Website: crate-barrel
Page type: customer-info-address
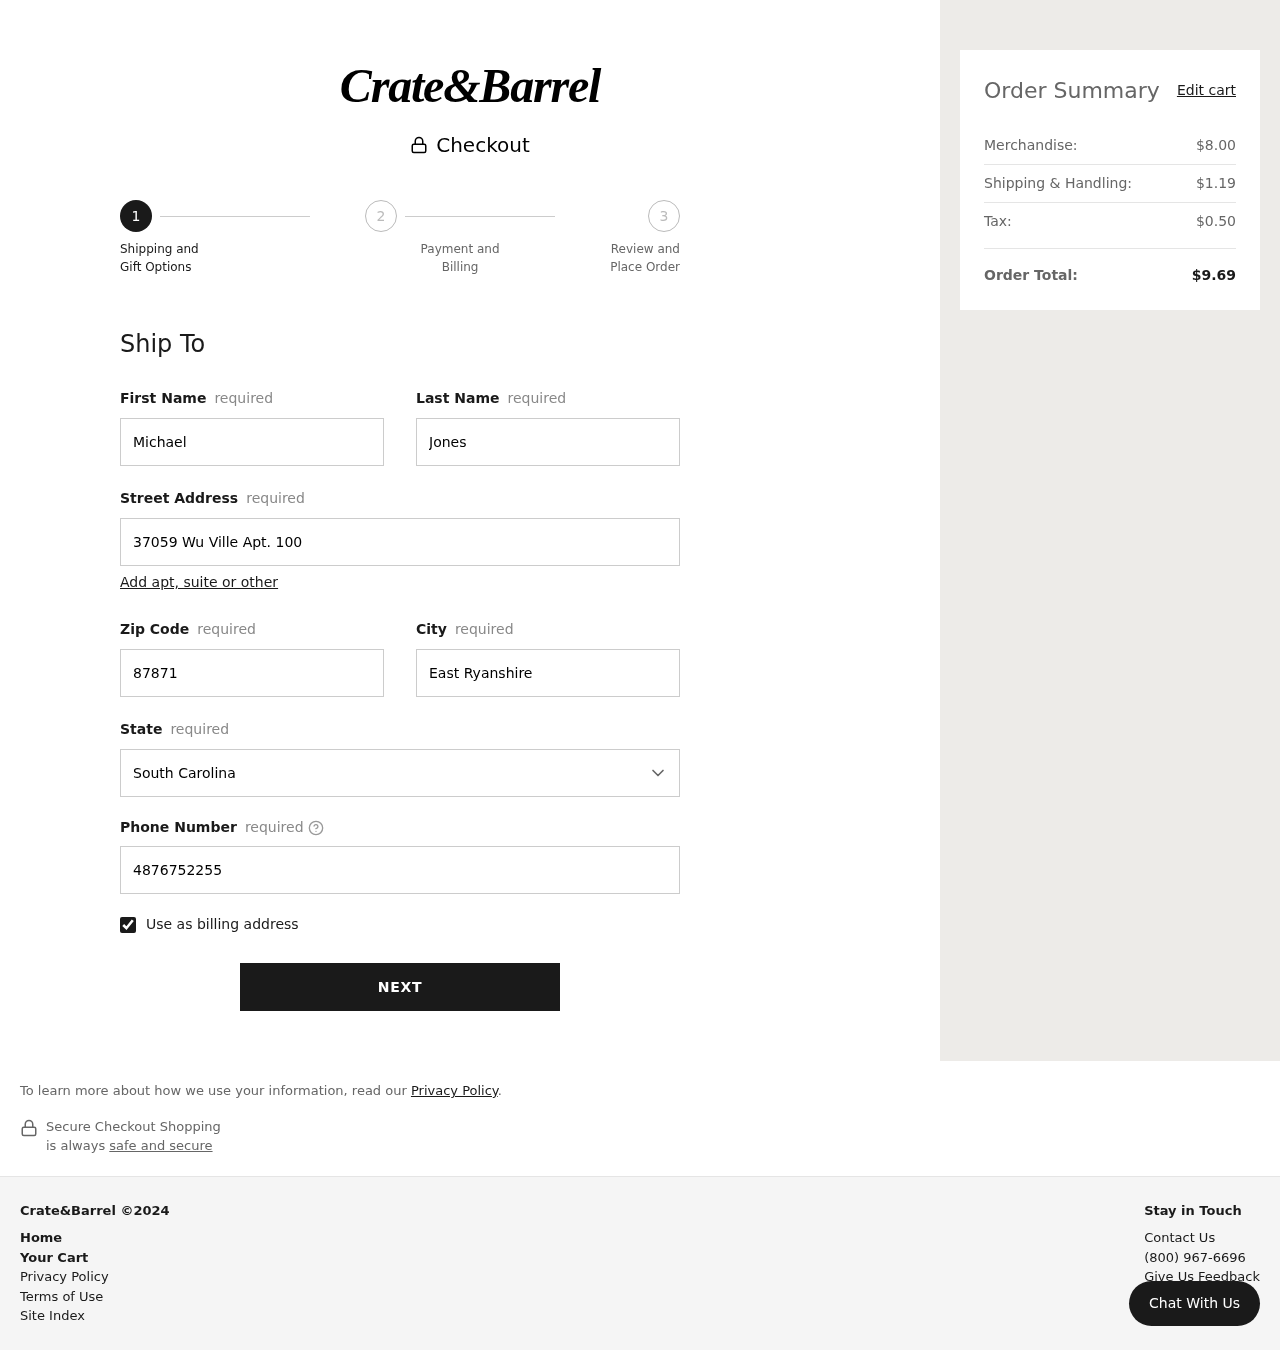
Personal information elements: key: PII_CITY
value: East Ryanshire
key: PII_FIRSTNAME
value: Michael
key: PII_LASTNAME
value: Jones
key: PII_PHONE
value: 4876752255
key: PII_POSTCODE
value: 87871
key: PII_STATE
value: South Carolina
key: PII_STREET
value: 37059 Wu Ville Apt. 100
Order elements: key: ORDER_SUBTOTAL
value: $8.00
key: ORDER_SHIPPING_COST
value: $1.19
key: ORDER_TAX
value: $0.50
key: ORDER_TOTAL
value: $9.69